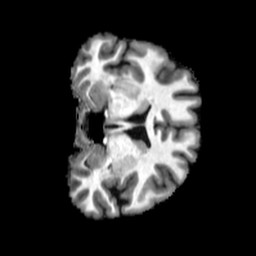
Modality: T1w
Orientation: coronal
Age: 35
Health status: healthy
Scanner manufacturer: philips
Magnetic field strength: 3 T
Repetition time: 0.00781 s
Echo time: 0.003591 s